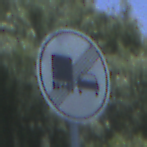
Verkehrszeichen: EndeUeberholverbotKraftfahrzeuge
Umgebung: Outdoor, Nature
Tageszeit: Midday
Wetter: Clear
Licht: Natural
Jahreszeit: Summer
Kontrast: HighContrast